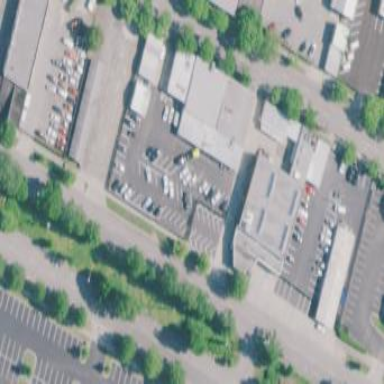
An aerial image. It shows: Commercial area.